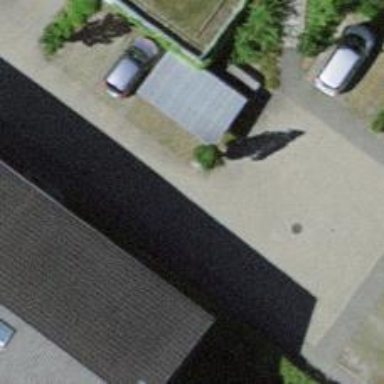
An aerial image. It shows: Living street.